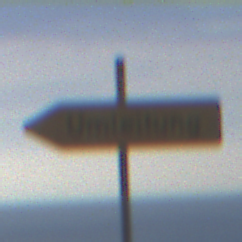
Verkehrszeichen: UmleitungswegweiserLinksweisend
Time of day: MorningAfternoon
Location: Outdoor (RoadRail)
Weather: PartlyCloudy
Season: NotSpecified
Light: Natural